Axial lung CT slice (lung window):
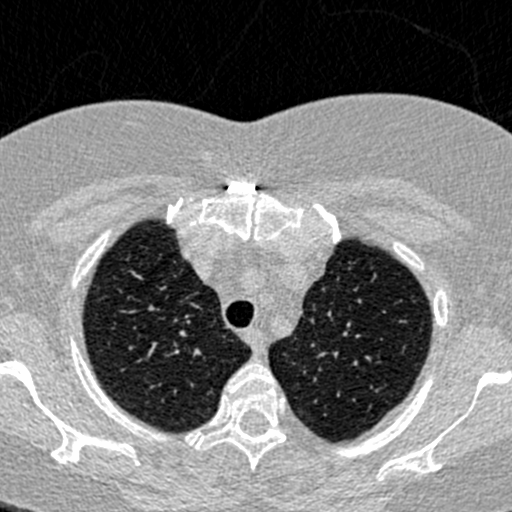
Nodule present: no